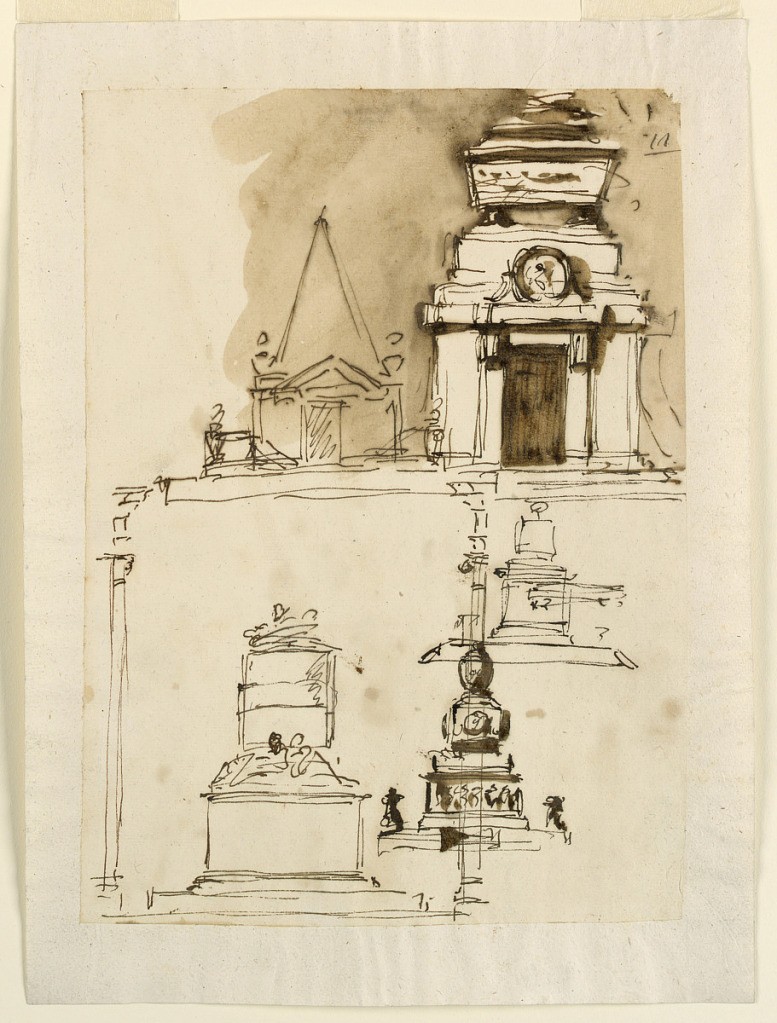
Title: Design for the Elevations of Sepulchral Monuments, Funeral Decorations for Louis XVI
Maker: Giuseppe Barberi, Italian, 1746–1809
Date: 1793
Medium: Pen and brown ink, brush and brown wash on lined off-white laid paper
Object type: Drawing
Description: Most or all designs intended for one of kings, Louis XVI of France. Top row left: a sepulchral chamber with a triangular pediment and with a pyramid rising on top, standing upon a platform. Right: a sarcophagus standing on top of a sepulchral chamber. Bottom row, right: a cinerary urn stands upon a pedestal with several sections upon a platform of the usual design. Above this design was roughly sketched a similar one, lines of the platform cutting along the urn. Left: columns probably intended as candlesticks stand in the front corners of a platform upon which an oblong pedestal stands. Two figures crouch upon it, behind whom a circular pediment rises carrying a cushion with crown and sceptre. The column at right is drawn over the designs at right. Colored background, top row right.